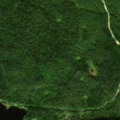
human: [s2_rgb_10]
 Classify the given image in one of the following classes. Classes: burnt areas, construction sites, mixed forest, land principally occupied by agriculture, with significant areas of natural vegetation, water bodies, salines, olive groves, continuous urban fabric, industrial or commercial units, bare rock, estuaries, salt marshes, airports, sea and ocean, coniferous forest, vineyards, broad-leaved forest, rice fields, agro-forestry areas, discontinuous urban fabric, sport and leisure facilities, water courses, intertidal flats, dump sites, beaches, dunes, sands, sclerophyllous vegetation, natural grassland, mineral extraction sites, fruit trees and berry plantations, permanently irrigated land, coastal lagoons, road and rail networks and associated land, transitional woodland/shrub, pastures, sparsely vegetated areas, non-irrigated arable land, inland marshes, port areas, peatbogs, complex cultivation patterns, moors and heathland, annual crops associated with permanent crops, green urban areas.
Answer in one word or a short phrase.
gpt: coniferous forest, mixed forest, water bodies